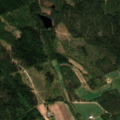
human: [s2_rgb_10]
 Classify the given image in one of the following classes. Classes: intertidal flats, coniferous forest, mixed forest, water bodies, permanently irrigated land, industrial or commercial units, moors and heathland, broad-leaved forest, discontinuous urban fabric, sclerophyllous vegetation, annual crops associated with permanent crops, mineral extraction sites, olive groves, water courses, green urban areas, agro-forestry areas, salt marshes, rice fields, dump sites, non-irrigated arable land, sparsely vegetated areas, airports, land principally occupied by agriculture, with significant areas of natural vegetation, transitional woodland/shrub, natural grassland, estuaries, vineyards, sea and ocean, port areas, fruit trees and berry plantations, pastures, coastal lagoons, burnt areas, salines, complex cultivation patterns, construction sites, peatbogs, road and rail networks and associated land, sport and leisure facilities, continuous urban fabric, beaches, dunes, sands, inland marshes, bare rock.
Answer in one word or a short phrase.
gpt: land principally occupied by agriculture, with significant areas of natural vegetation, coniferous forest, mixed forest